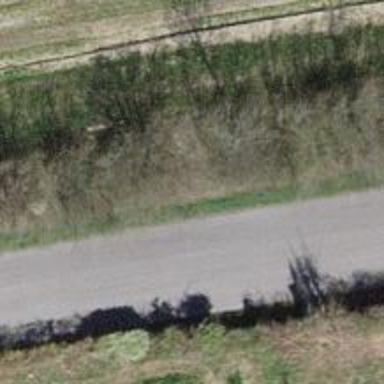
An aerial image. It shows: Unclassified road.